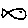
Label: fish